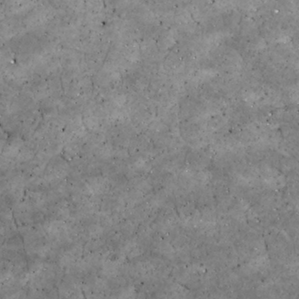
Label: non_frost